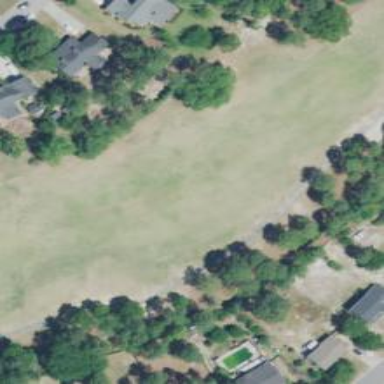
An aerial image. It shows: View of golf hole.